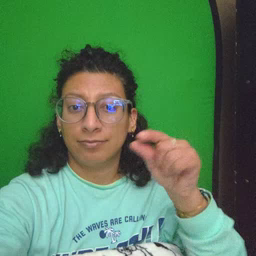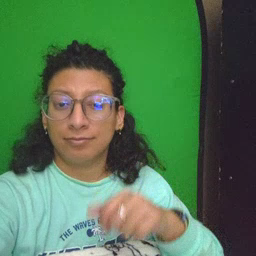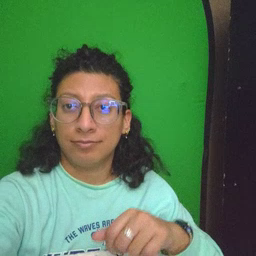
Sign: potty